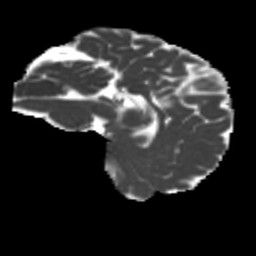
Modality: MD
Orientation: sagittal
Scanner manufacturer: siemens
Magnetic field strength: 3 T
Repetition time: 4 s
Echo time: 0.0594 s